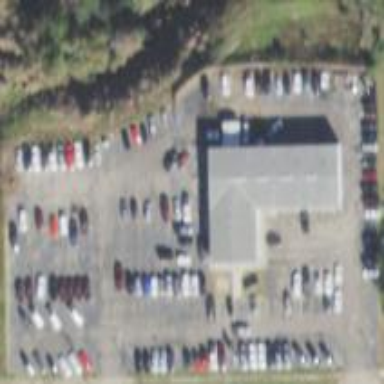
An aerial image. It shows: Car shop.